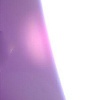
Label: sunburn